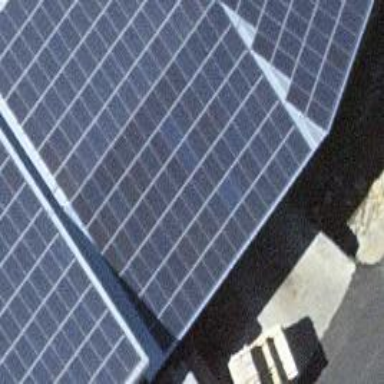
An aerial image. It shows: Solar power generator with photovoltaic panels.